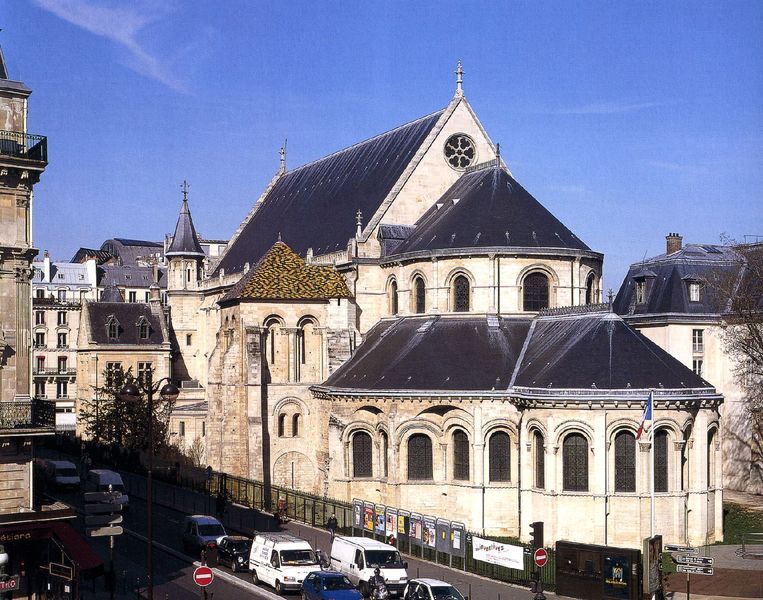
Titel: St-Martin-des-Champs in Paris
Standort: Paris (EU - F)
Schlagwörter: stadt, fenster, frankreich, strasse, häuser, kirche, dachziegel, deutschland, fassade, italien, rundbogen, halle, foto, rundfenster, apsis, rundbögen, romanik, chor, basilika, apsiden